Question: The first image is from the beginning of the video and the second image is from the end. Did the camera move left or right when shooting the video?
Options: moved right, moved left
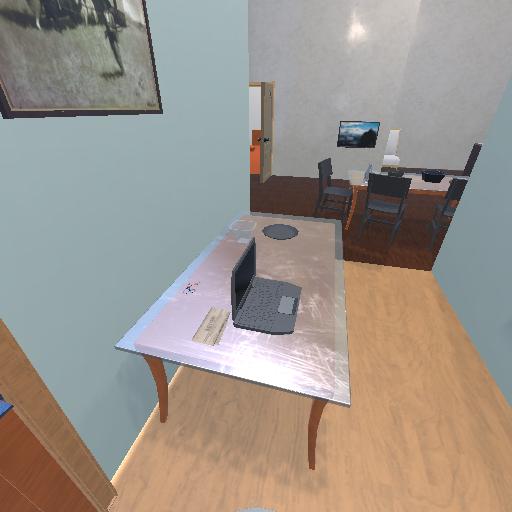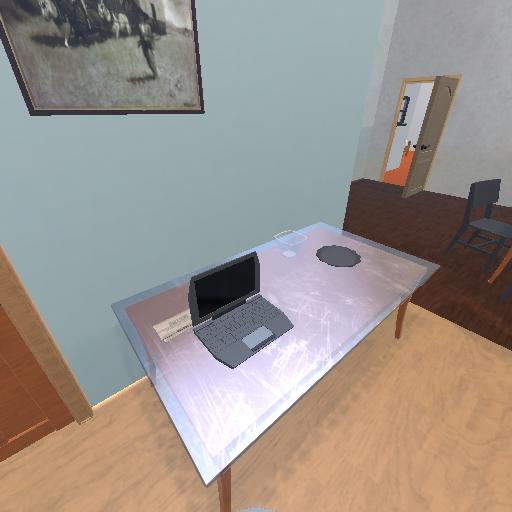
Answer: moved right